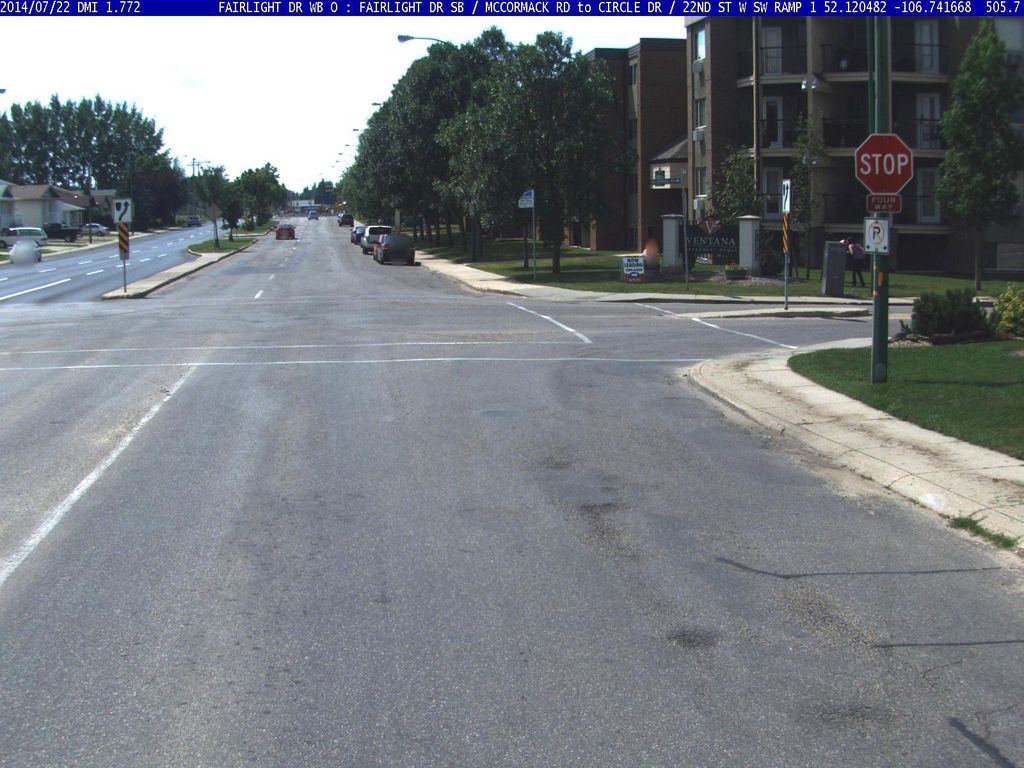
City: saskatoon